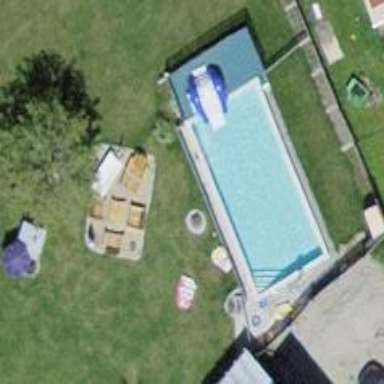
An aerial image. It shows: Swimming pool located in leisure land.